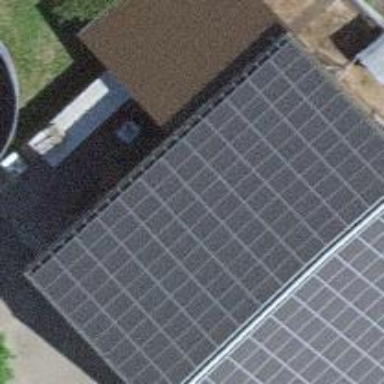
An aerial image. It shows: Solar photovoltaic panel generator.